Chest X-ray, AP view. Patient: 9 years old, sex M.
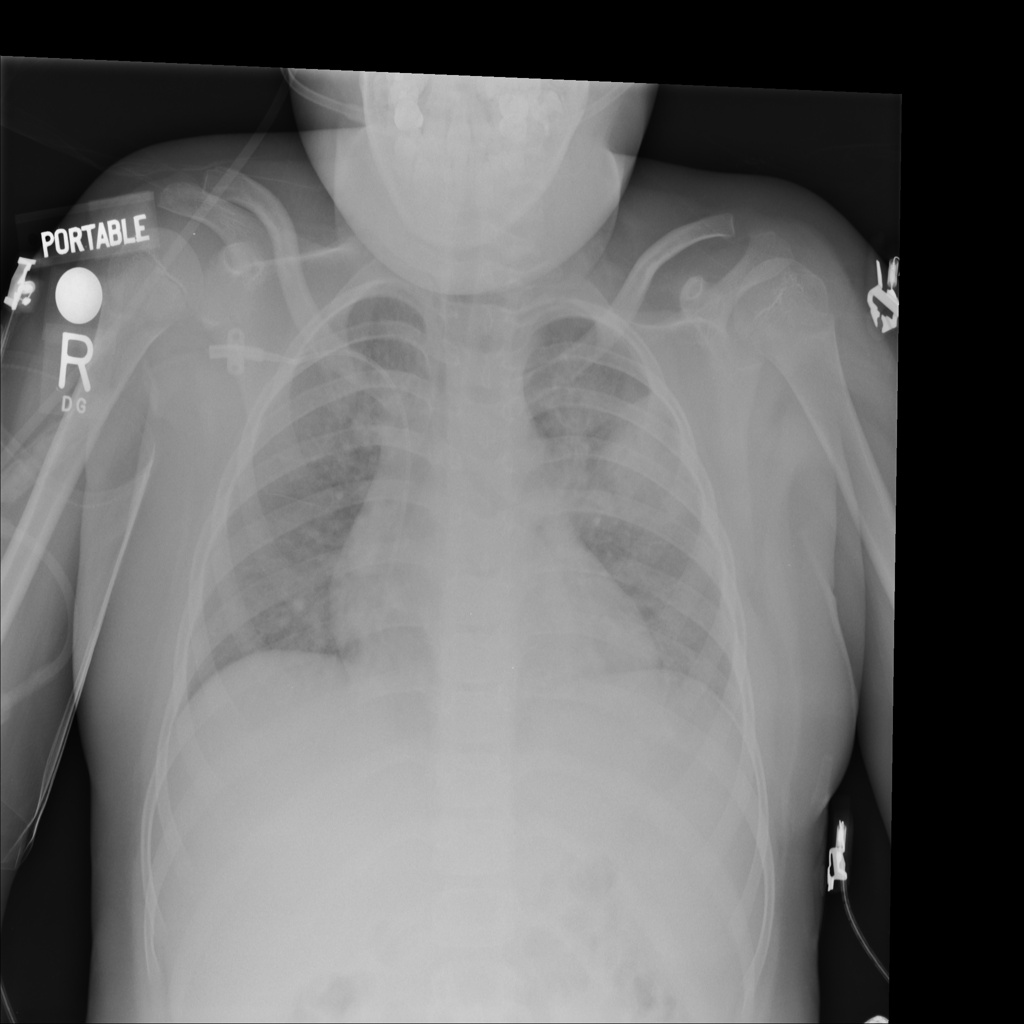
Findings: Infiltration, Mass